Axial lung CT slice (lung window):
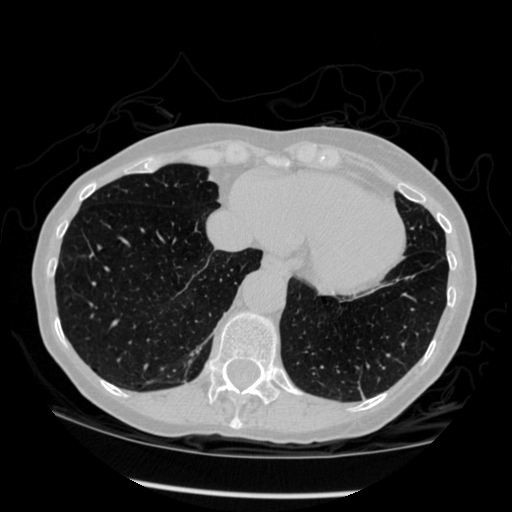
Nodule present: no